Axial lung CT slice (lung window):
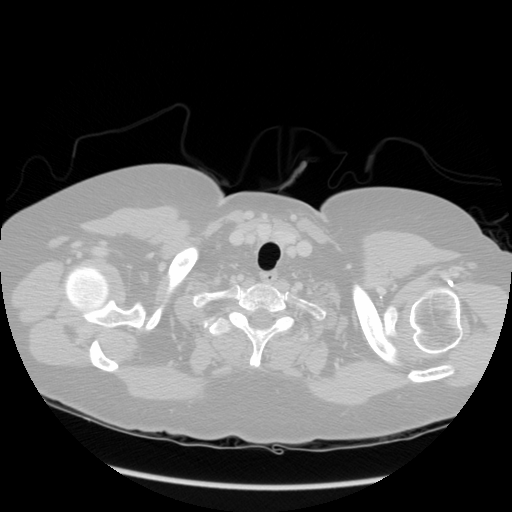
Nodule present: no